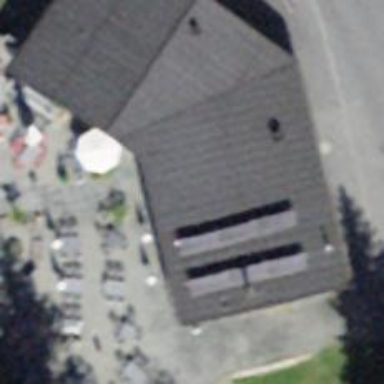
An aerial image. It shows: Restaurant.